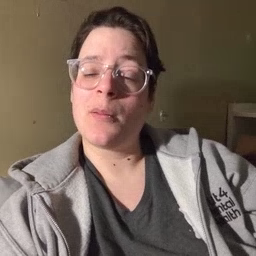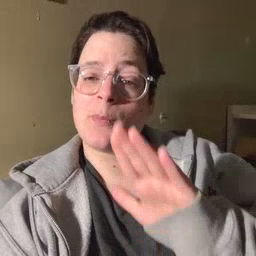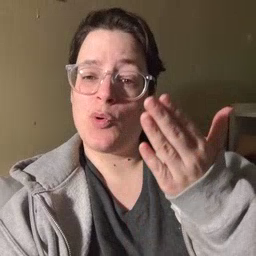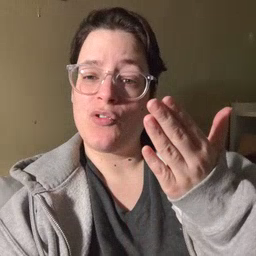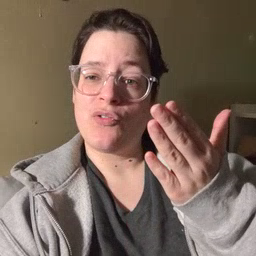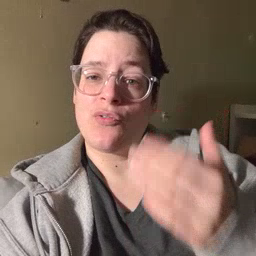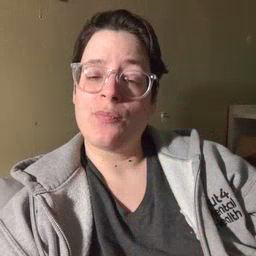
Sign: book